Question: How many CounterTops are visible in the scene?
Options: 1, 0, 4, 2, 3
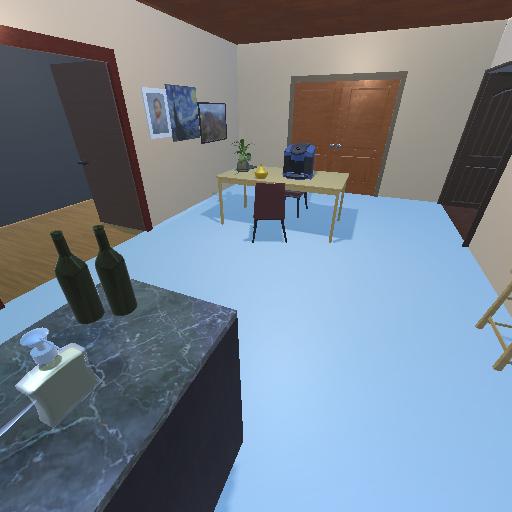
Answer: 1